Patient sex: F
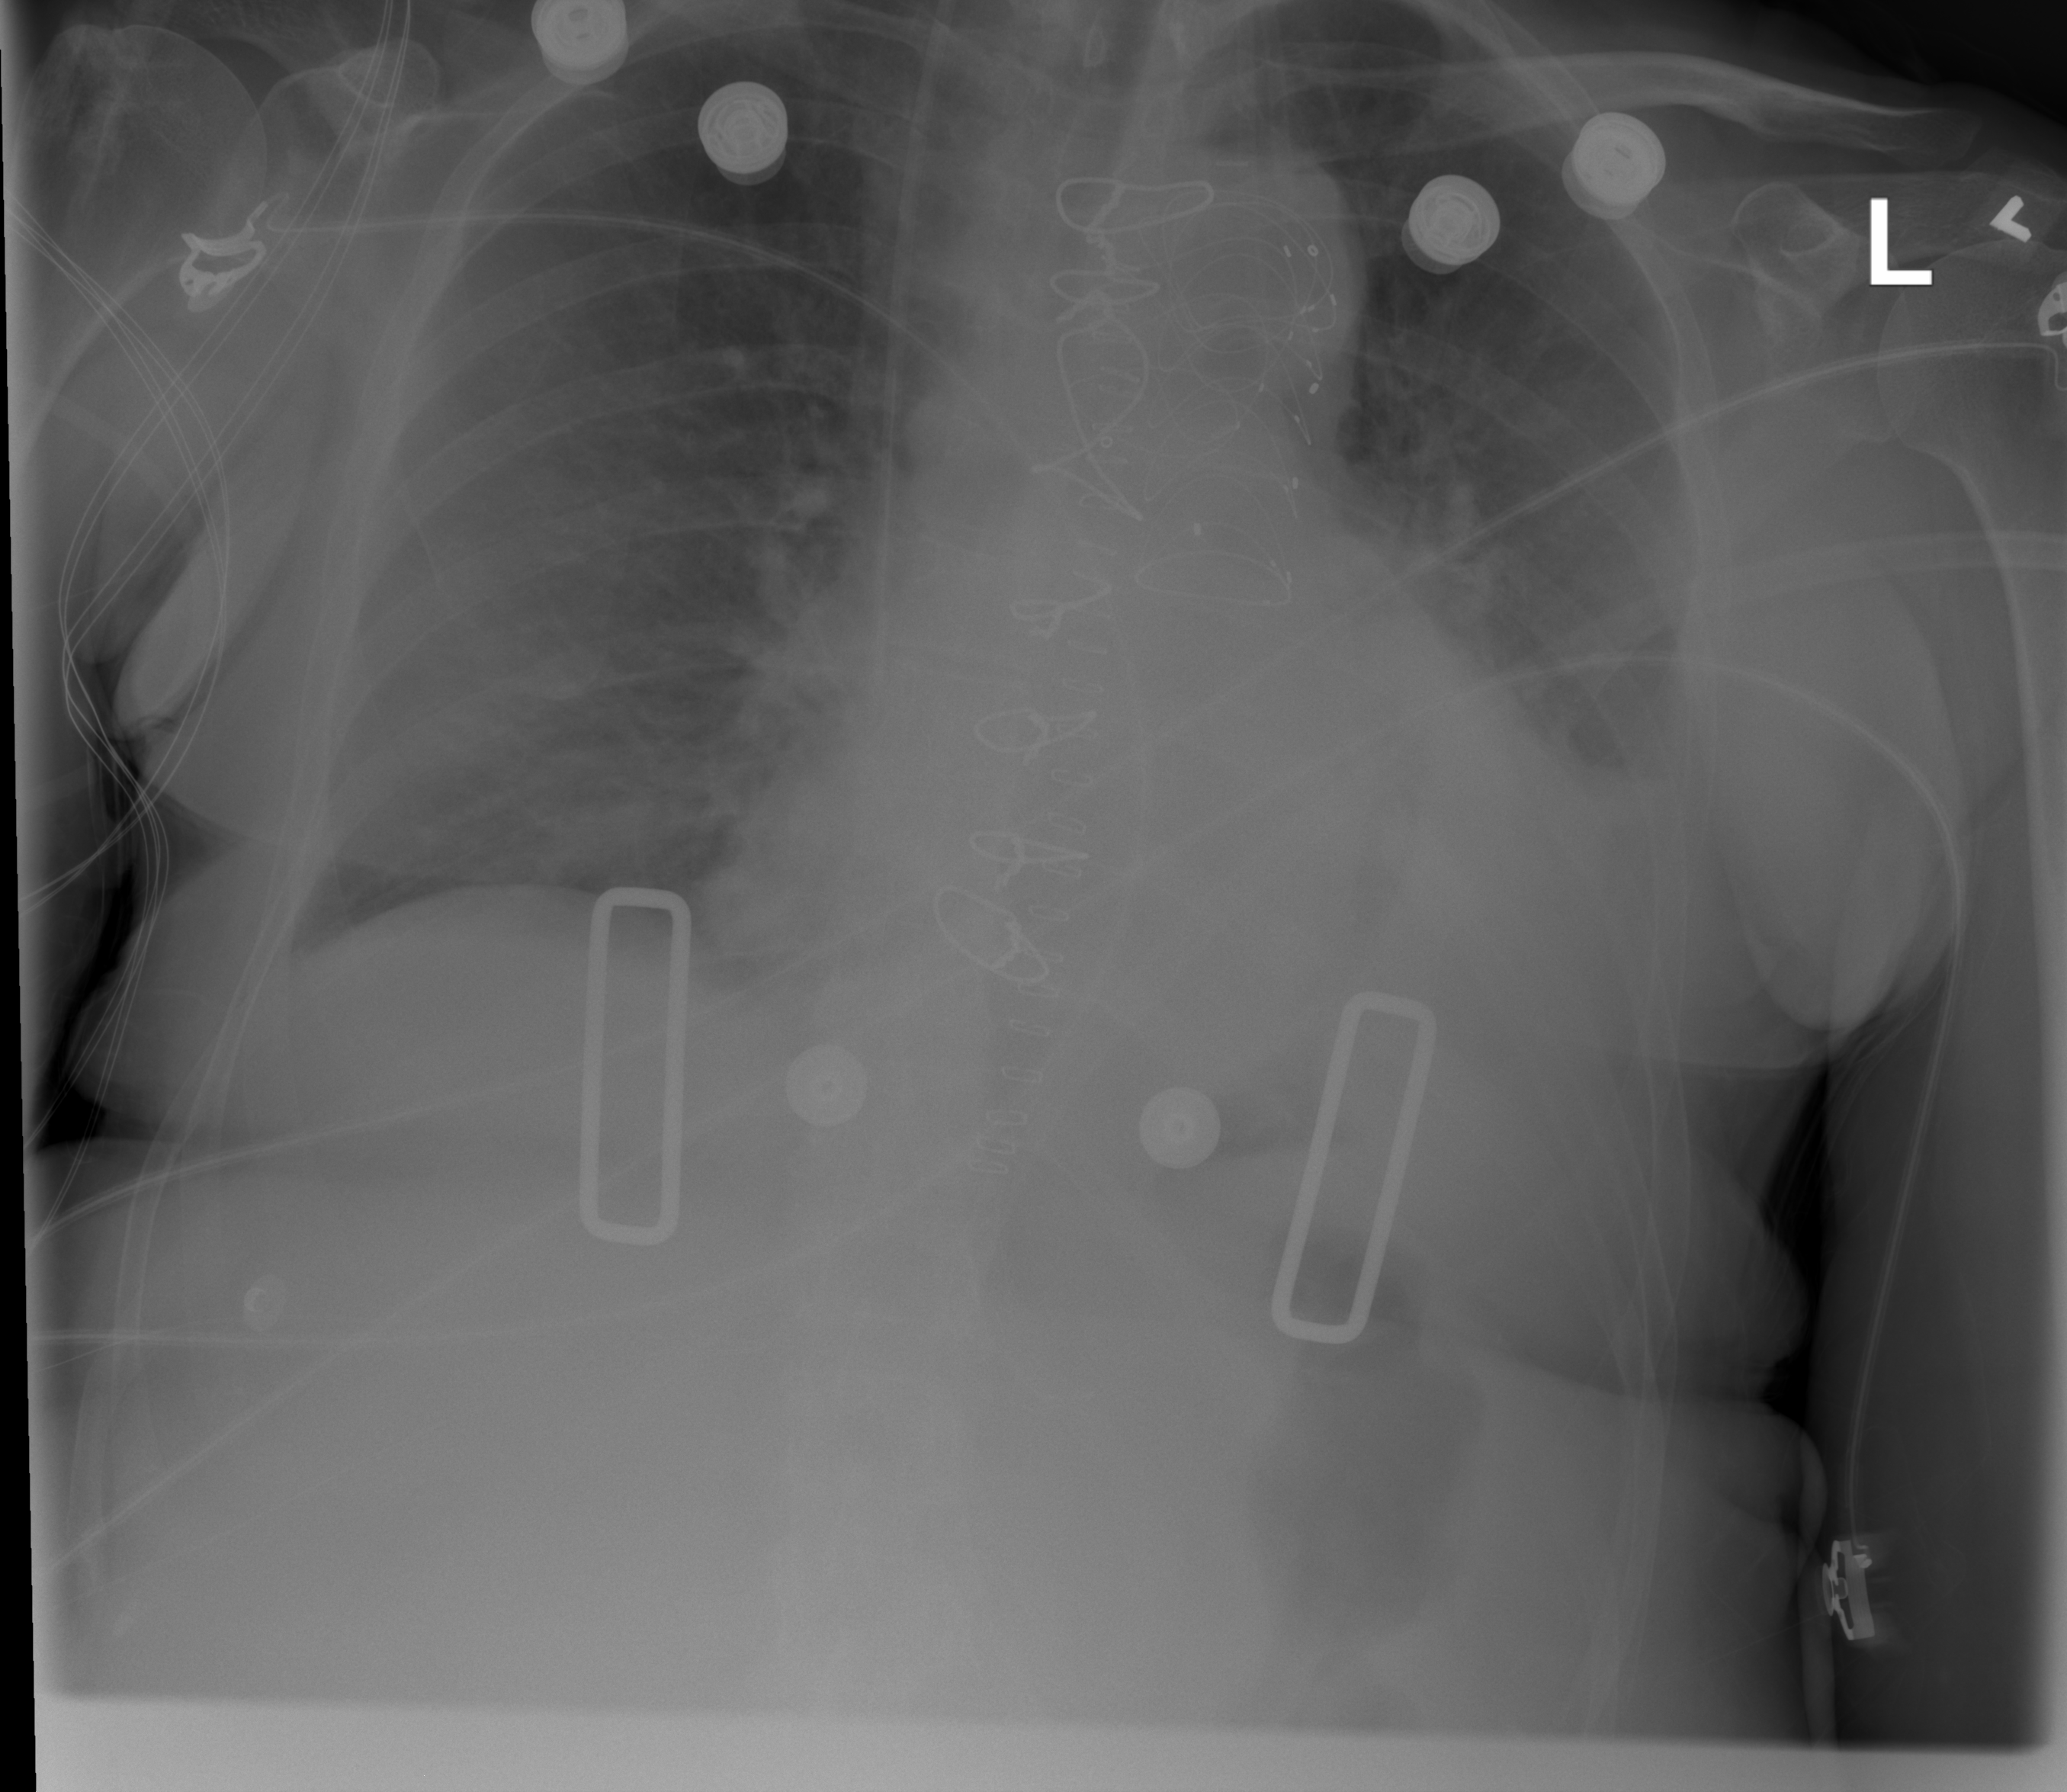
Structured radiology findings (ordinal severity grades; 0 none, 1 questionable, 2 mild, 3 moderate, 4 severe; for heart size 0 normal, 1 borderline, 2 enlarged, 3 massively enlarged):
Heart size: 2
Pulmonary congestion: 0
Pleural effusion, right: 0
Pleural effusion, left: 2
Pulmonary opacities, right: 0
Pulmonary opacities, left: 0
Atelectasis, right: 0
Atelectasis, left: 0